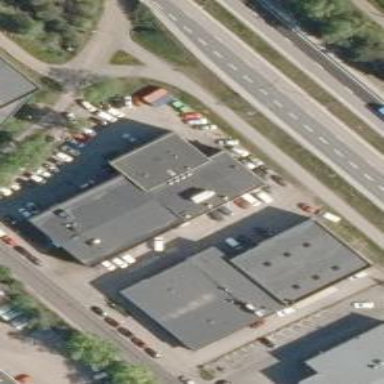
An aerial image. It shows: Building that houses motorcycle shop.